Interaction volume radius: 5 \u00c5
Interaction volume height: 35 \u00c5
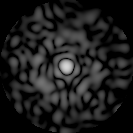
Disorder parameter: 0.8176